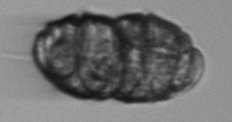
Label: Margalefidinium